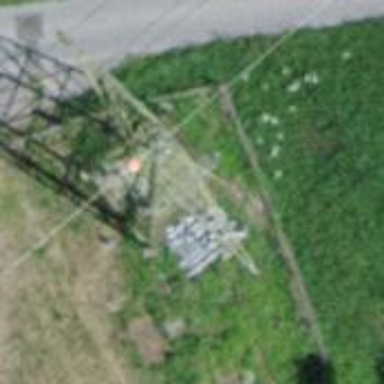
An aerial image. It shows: Lattice structure tower used for power distribution.